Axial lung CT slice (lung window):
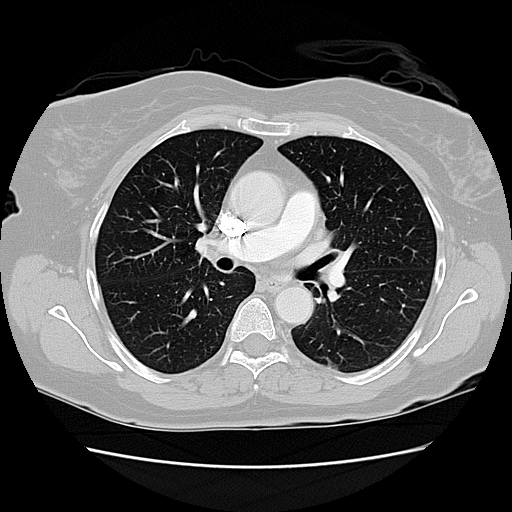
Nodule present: no